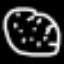
Label: clock